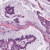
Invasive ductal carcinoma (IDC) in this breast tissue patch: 1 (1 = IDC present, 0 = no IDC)